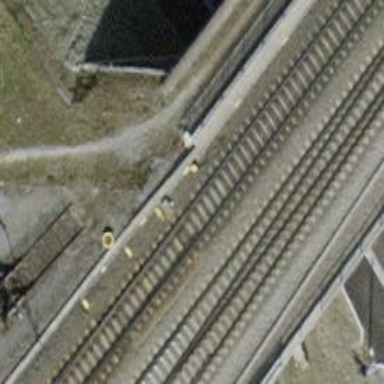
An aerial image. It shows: Single railway track with electrification through contact line.